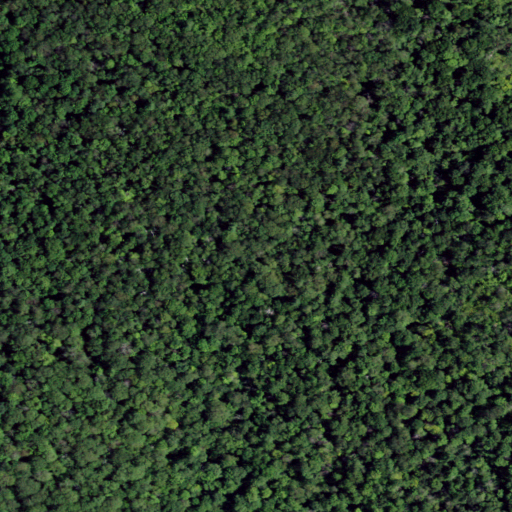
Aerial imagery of mountains in Massachusetts named Taconic Range containing deciduous forest and mixed forest